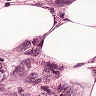
Metastatic tissue present: yes